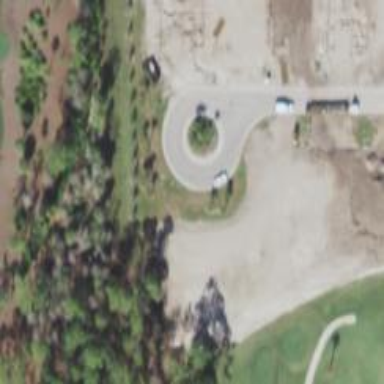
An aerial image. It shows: Turning loop on the road.